Question: I was researching all over the web to no avail. My app requires a floating toolbar which appears above a selected text because the default text selection controls are not accessible in a particular case and they also show up oddly in my activity with a translucent status bar and without an action bar.
I found this from Google's design guidelines (More precisely from <URL> and there is no mention on how to do it.

If someone knows how to make this, or is familiar with a library capable of such, I'd be very much grateful.
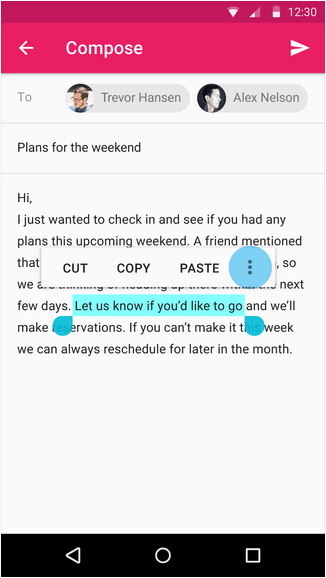
Answer: If you are using Android Support Library revision 22.2, be aware that floating toolbars are not backward-compatible and appcompat takes control over ActionMode objects by default.
so this will only work on Android-M preview you can test by creating AVD M-preview emulator.
Here this link shows <URL>